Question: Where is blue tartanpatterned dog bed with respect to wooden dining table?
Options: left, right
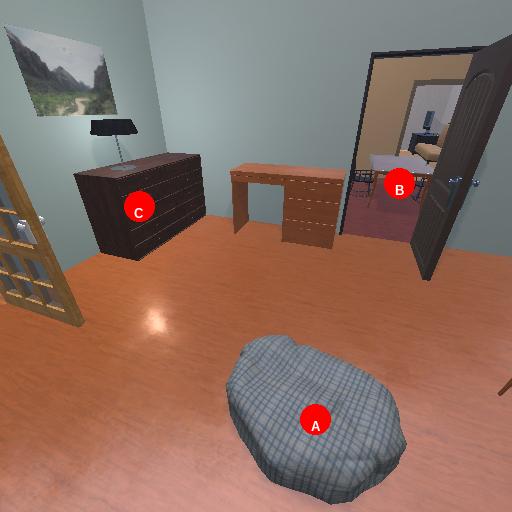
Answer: left